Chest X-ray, PA view. Patient: 47 years old, sex M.
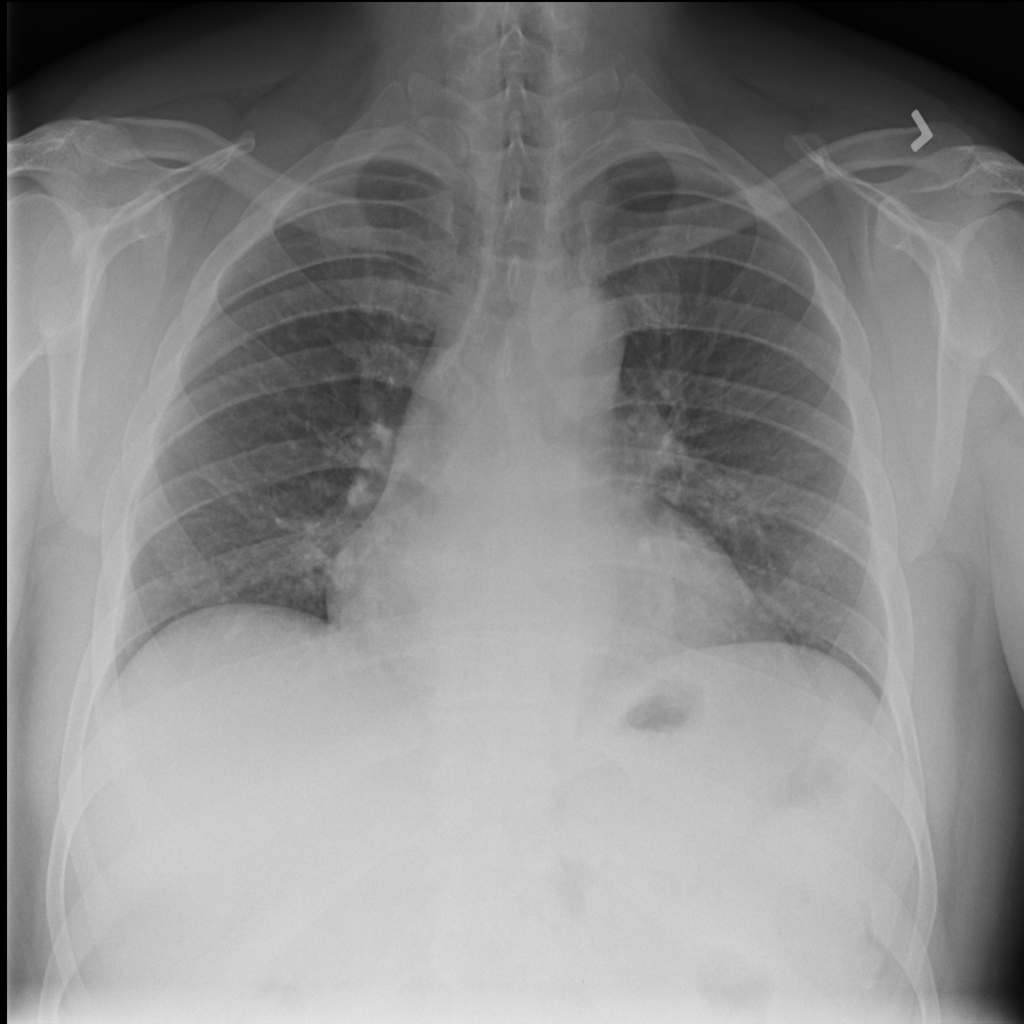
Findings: No Finding